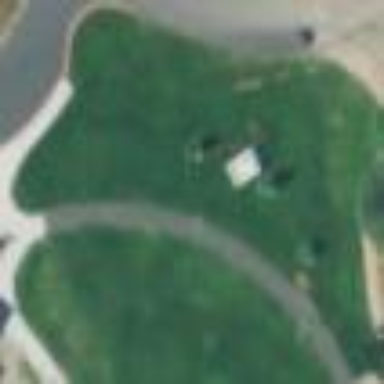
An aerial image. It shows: Well-kept grass lawn area.